Question: I have used in my JSP page to display the data from Struts2 Action class
'''
<display:table name="Clients" class="table table-condensed table-hover" requestURI="" id="ClientList" export="true" pagesize="5">
<display:column property="clientKey" sortable="true" href="editMClient" media="html"
paramId="clientKey" paramProperty="clientKey" titleKey="mClient.clientKey"/>
<display:column property="clientKey" media="csv excel xml pdf" titleKey="mClient.clientKey"/>
<display:column property="MClientcol" sortable="true" titleKey="mClient.MClientcol"/>
<display:column property="clientName" sortable="true" titleKey="mClient.clientName"/>
<%--Many columns --%>
</display:table>
'''
And I am geting output like this.

I want to change the style. I mean, I don't want to display page numbers, I just want to display previous and next only, that too with images (like in GMail).
In the page, I given page size to 5. I want to display a select box displaying 10,20,30 options so that, when user selects a number, that number of rows show on the page. (Like in , but I waant to use display:table).
I also don't want to display export link for XML.
How can I achieve these?
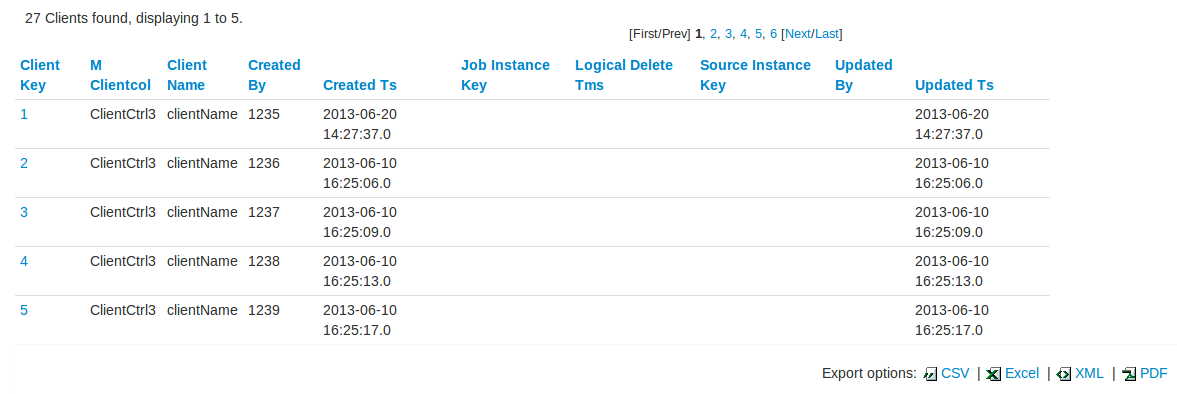
Answer: Have a look at configuration file 'displaytag.properties'. You can set 'paging.banner.full' and others (paging.banner.*) how to display pages.
<URL>